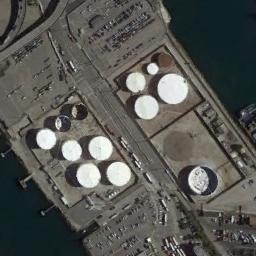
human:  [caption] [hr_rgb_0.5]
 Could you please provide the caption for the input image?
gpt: There are many neatly arranged and many cars in the open space surrounded by water .

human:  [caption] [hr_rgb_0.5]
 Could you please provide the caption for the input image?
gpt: There are many cars beside the storage tanks .

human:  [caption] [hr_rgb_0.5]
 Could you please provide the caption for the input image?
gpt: There are many storage tanks on the bare land next to the water .

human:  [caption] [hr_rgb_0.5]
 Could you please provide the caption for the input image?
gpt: The storage tanks here are half white and half black .

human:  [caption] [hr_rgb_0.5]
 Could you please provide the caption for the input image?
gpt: There are some white storage tanks of different sizes .